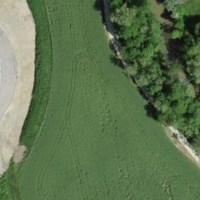
EUNIS habitat code: 25
Species observed at this site:
Lamium galeobdolon
Plantago major